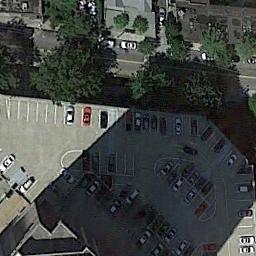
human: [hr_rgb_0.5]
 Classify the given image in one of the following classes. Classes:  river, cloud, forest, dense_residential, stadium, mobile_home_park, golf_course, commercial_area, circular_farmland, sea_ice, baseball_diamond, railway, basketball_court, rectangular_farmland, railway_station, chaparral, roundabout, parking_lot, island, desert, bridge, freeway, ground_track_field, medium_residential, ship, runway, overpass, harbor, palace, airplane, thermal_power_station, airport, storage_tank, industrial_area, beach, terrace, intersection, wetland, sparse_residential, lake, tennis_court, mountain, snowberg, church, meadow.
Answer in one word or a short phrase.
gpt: parking_lot